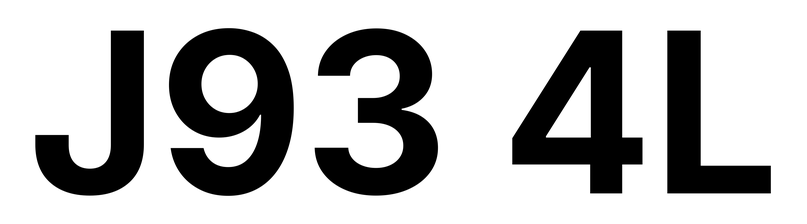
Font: Inter_Bold